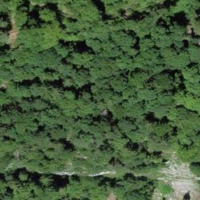
EUNIS habitat code: 44
Species observed at this site:
Populus tremula